The image is an STFT spectrogram (time versus frequency) of a rotating-machine vibration signal. Based on the visible evidence, which rotor condition applies: normal, misalignment, unbalance, looseness?
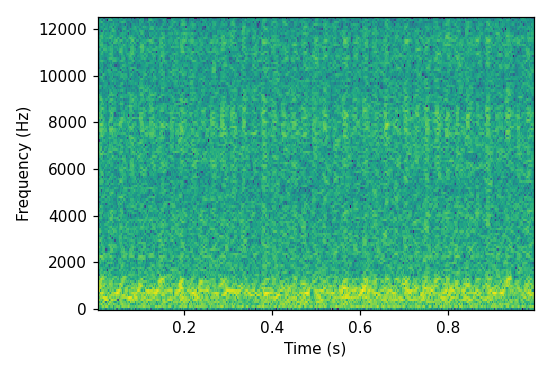
Answer: misalignment